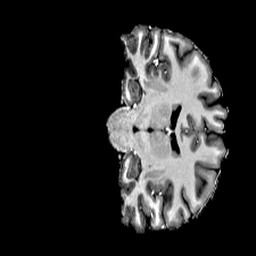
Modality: T1w
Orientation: coronal
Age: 23
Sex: female
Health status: healthy
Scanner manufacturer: siemens
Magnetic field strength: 6.98 T
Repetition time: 6 s
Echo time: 0.00302 s